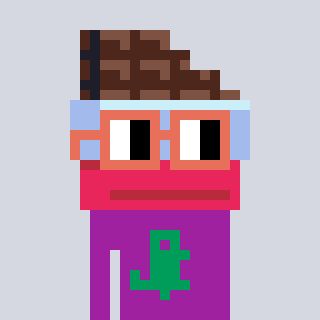
a pixel art character with square orange glasses, a chocolate-shaped head and a magenta-colored body on a cool background